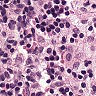
Metastatic tissue present: no